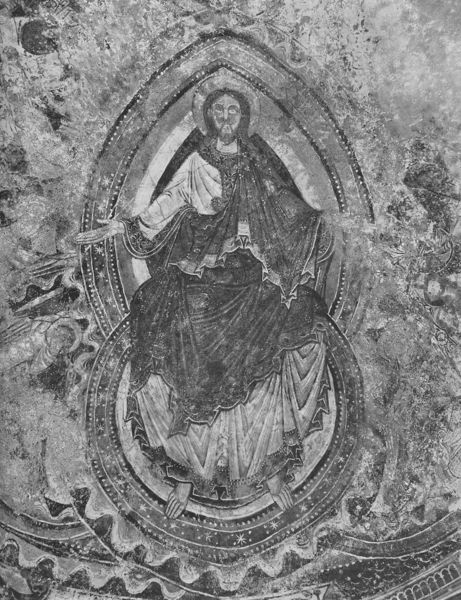
Titel: Saint-Gilles in Montoire
Standort: Montoire, Saint-Gilles (EU - F)
Schlagwörter: flügel, fuß, umhang, zeichnung, ornament, bart, arme, rahmen, hände, kirche, gewand, haare, mantel, sitzend, kreis, engel, wellen, könig, thron, verzierung, wandmalerei, faltenwurf, barfuss, buch, sterne, schwarzweiß, herrscher, heiligenschein, ausgestreckt, christus, jesus, segen, segnen, heiliger, fresko, ikone, mandorla, glorie, gnade, verblasst, pantokrator, mandola, barufss, zeichnunng, richtend, pankrator, wellenband